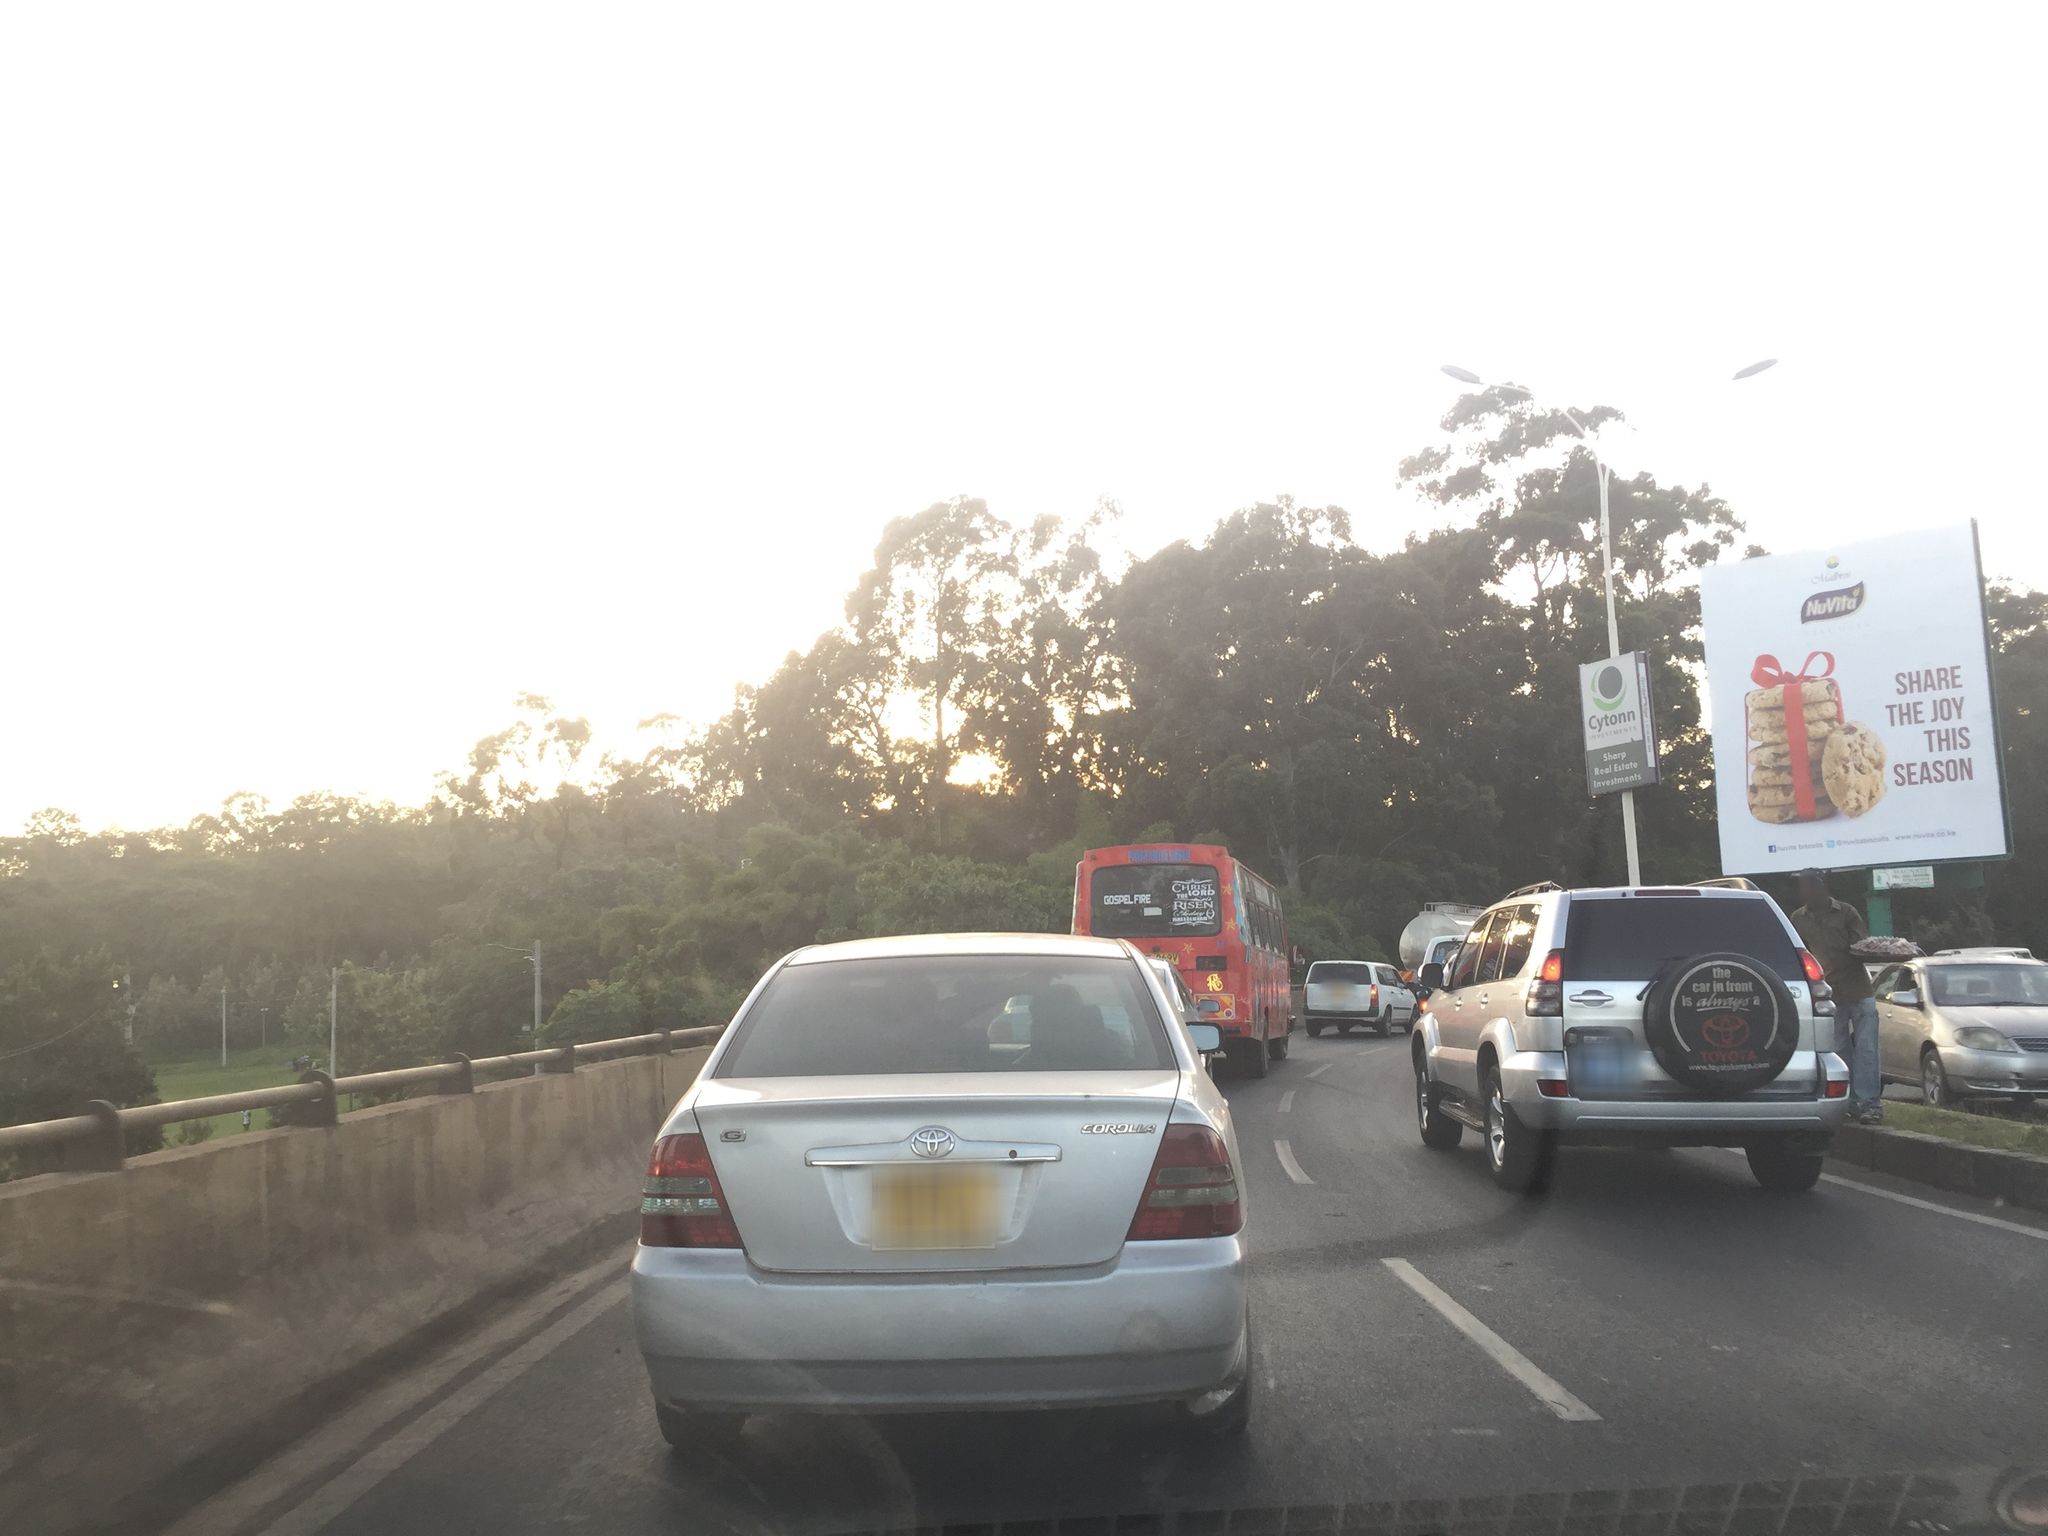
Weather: cloudy
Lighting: day
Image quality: good
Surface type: driving surface
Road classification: trunk, trunk_link
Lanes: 2
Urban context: urban centre
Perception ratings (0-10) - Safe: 0.84, Lively: 5.49, Beautiful: 6.24, Boring: 0.85, Depressing: 2.48, Wealthy: 5.38